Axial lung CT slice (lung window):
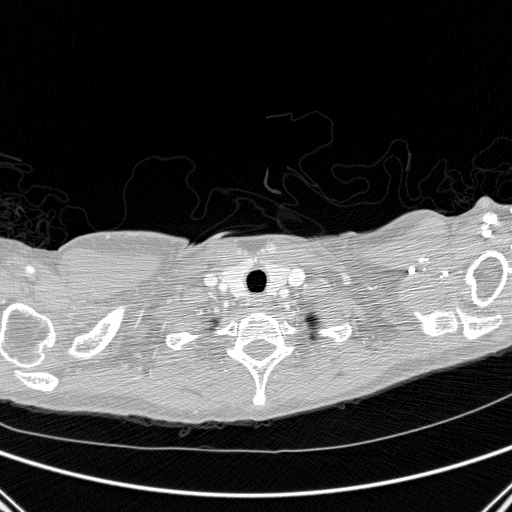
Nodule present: no